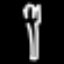
Label: fork